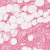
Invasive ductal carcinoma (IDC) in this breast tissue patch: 0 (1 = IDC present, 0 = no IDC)